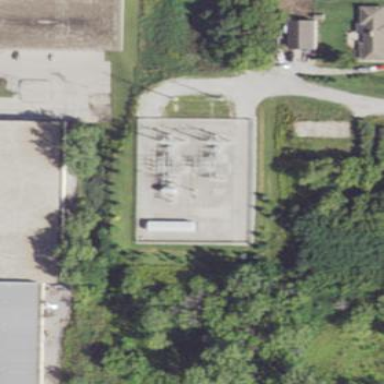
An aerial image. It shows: Substation surrounded by fence.